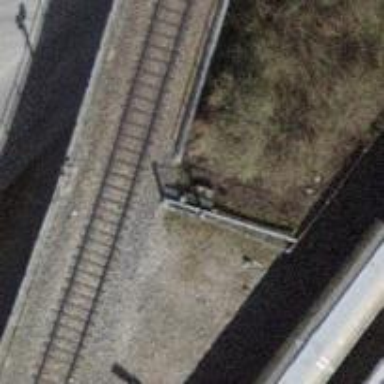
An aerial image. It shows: Railway spur service.